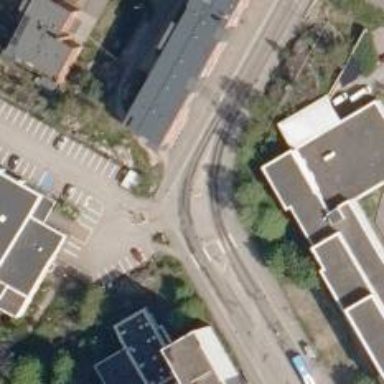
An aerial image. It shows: Tertiary road with embedded tram rails.